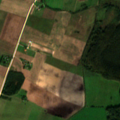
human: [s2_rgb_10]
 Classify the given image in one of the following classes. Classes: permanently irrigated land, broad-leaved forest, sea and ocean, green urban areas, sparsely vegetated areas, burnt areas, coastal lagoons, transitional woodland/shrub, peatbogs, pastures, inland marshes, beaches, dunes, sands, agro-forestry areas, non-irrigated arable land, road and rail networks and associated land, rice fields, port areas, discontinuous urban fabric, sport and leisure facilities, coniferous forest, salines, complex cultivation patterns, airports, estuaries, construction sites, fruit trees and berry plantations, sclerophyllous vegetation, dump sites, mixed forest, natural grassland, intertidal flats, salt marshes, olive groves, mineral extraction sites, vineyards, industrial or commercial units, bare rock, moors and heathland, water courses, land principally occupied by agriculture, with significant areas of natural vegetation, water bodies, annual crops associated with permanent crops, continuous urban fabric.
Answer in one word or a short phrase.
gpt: non-irrigated arable land, complex cultivation patterns, broad-leaved forest, coniferous forest, mixed forest